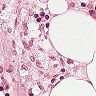
Metastatic tissue present: no